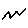
Label: zigzag